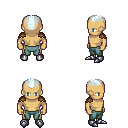
a pixel art fantasy rpg character, male body template, human, tanned skin, leather shoulder armor, teal pants, white cyan short mohawk hairstyle, metal boots, four views (front, back, left, right), 2x2 character sprite sheet, small pixel art, hard edges, no anti-aliasing